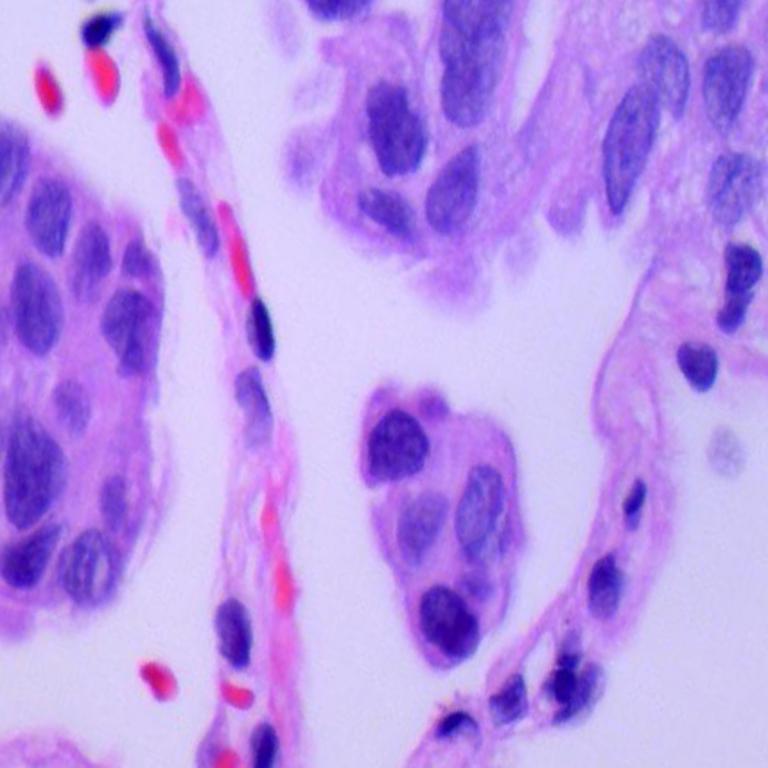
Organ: lung
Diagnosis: adenocarcinomas